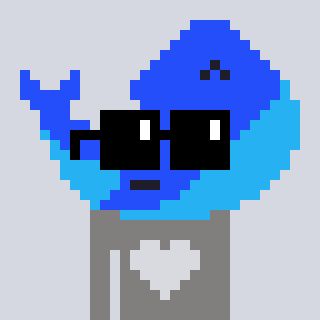
a pixel art character with square black sunglasses, a whale-shaped head and a bluegrey-colored body on a cool background